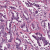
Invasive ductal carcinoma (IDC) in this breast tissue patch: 1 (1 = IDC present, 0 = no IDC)